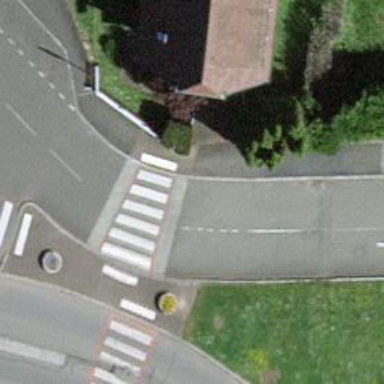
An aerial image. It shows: Uncontrolled zebra crossing on the road.